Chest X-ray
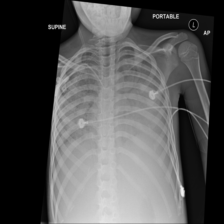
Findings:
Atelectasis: negative
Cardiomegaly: negative
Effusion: negative
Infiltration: negative
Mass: negative
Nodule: negative
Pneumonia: negative
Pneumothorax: negative
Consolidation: negative
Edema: negative
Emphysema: negative
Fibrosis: negative
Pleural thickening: negative
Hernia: negative